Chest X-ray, PA view. Patient: 59 years old, sex M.
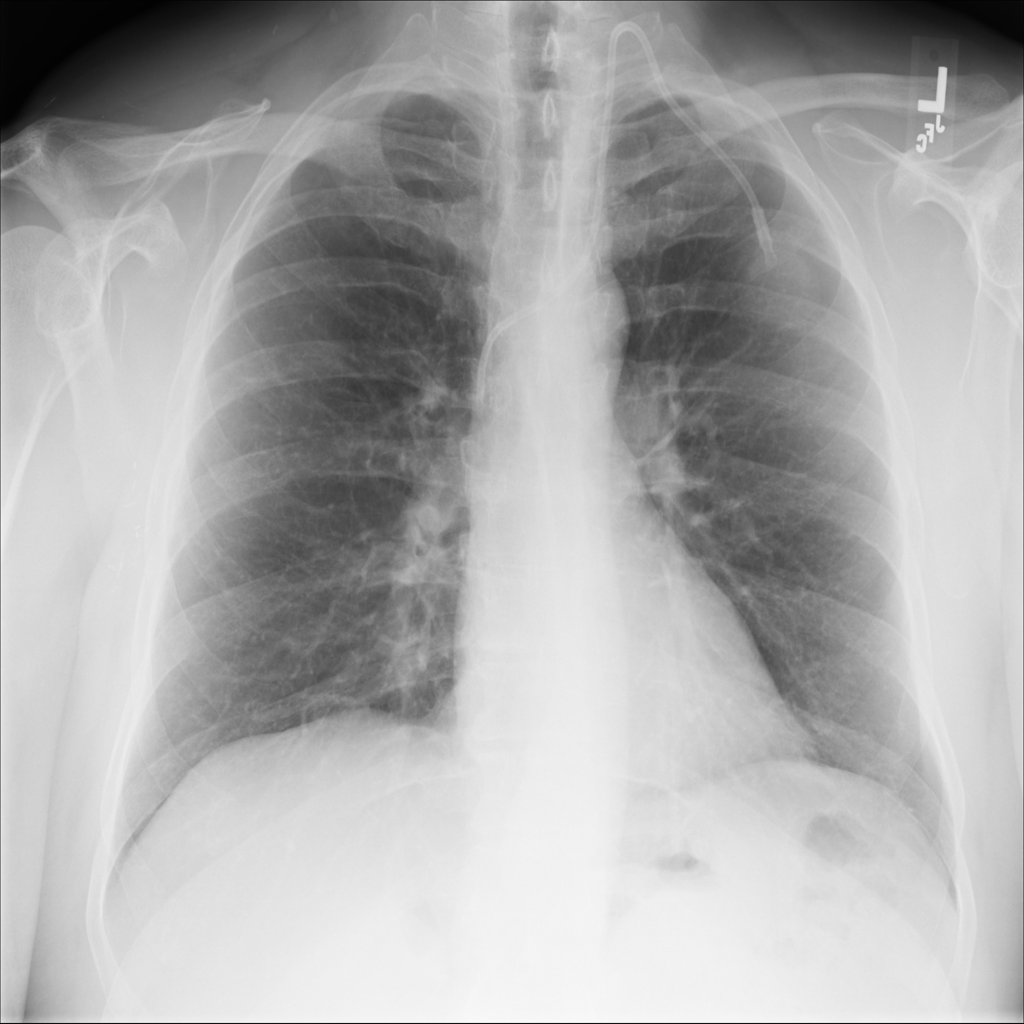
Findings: No Finding